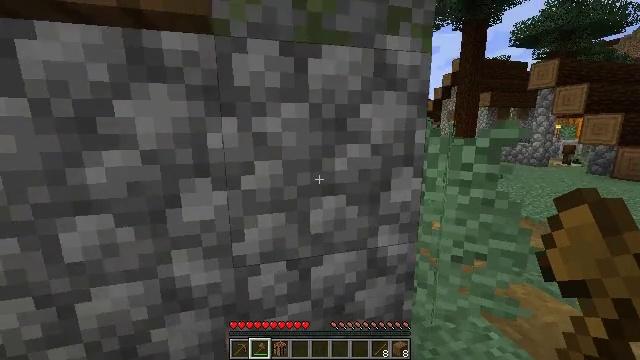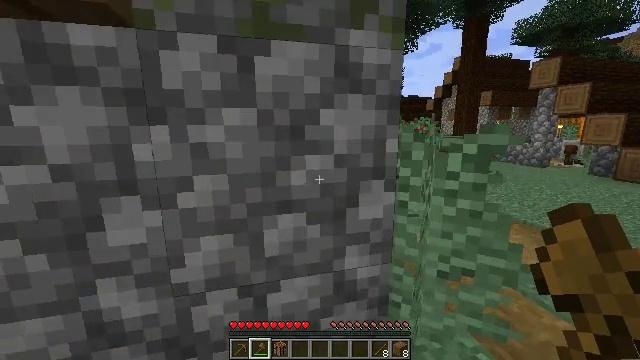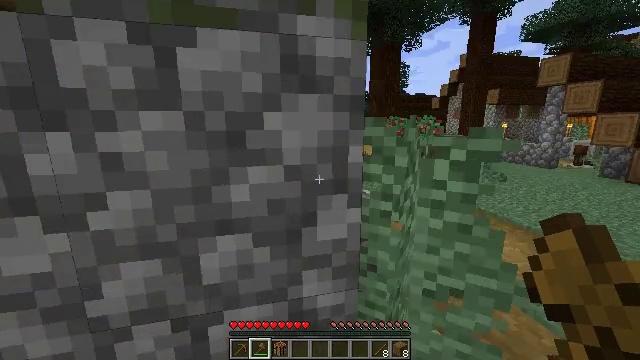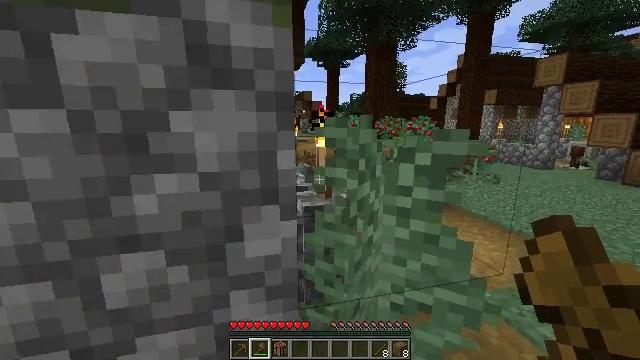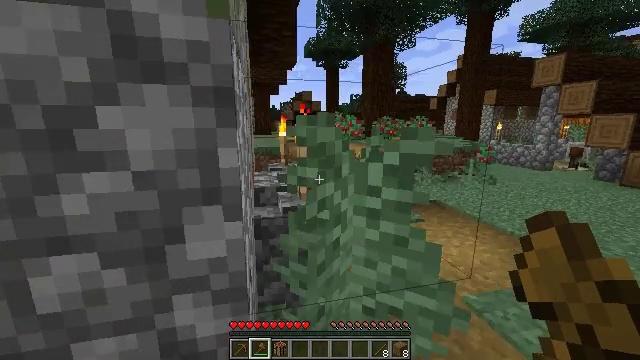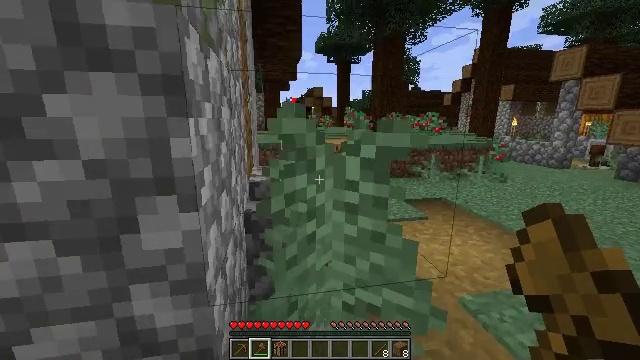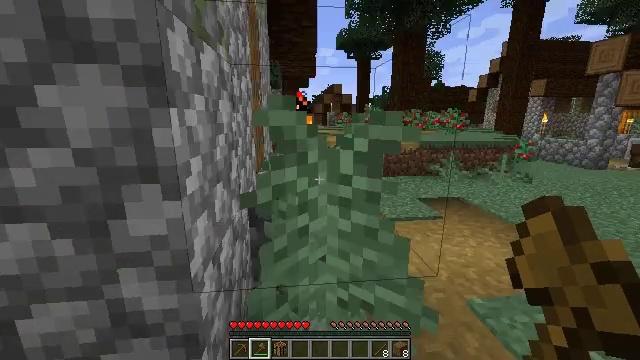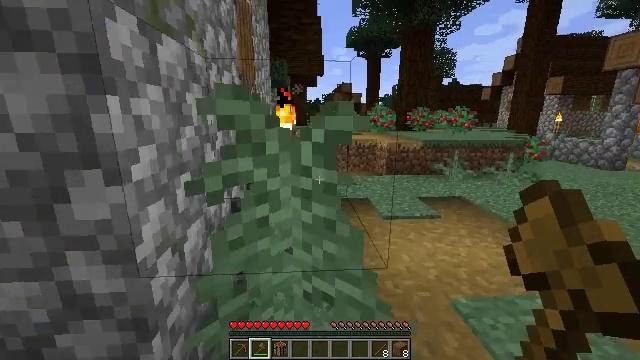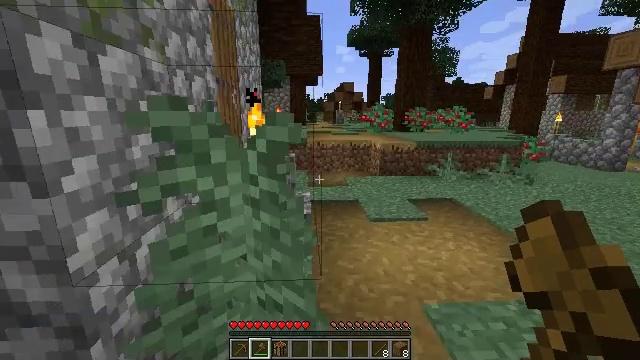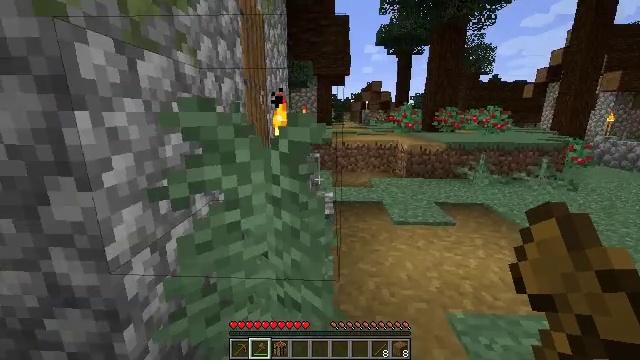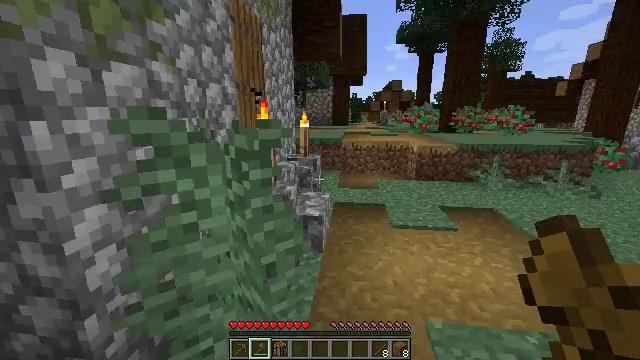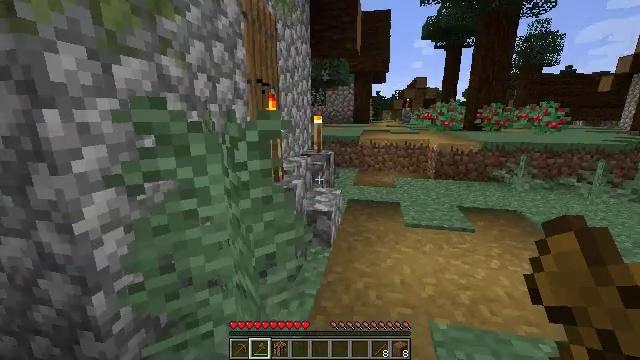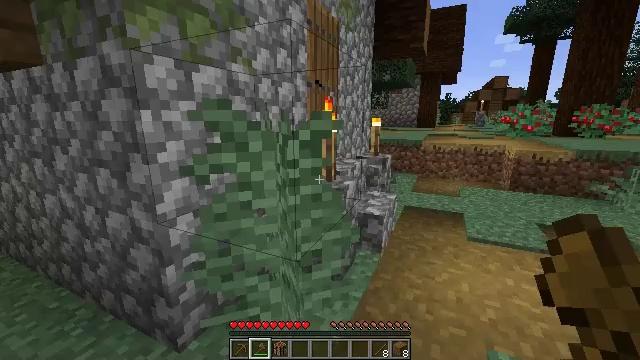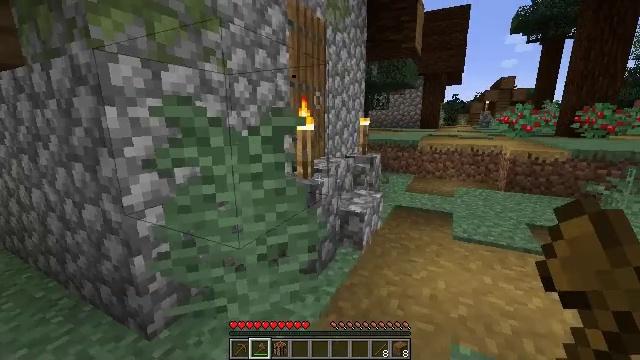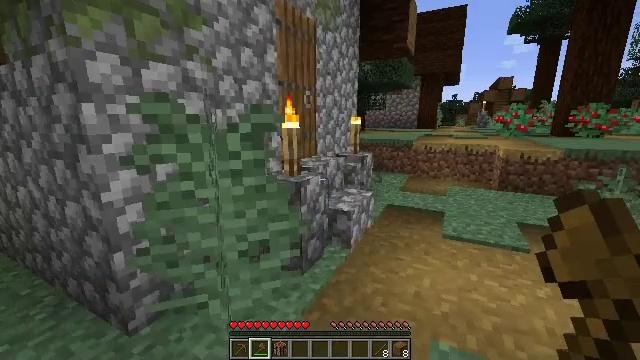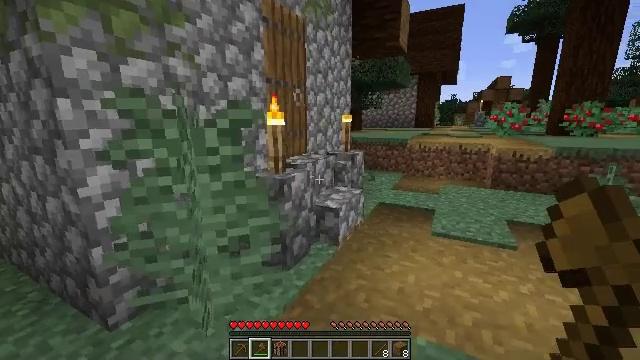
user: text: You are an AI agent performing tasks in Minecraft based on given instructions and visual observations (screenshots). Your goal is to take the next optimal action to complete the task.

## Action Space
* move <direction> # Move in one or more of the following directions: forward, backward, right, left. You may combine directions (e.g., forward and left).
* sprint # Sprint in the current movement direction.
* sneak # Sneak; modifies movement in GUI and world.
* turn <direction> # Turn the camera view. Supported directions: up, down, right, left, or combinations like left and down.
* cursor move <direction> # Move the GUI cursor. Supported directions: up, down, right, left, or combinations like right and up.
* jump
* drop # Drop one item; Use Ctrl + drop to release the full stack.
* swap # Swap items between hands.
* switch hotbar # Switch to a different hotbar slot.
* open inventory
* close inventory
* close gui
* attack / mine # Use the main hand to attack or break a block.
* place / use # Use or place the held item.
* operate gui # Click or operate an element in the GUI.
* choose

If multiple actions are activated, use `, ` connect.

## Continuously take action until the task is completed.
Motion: motion action
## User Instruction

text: Disassemble the purple bed for relocation.
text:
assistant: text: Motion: move forward and move right
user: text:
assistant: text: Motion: move forward and move right, turn left
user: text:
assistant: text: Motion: move right
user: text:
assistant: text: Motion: move right
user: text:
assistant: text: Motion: move right, turn left
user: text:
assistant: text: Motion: move right, turn left
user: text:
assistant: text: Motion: move right, turn left
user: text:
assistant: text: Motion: move right
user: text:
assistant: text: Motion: move right, turn left
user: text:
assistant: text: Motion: move right, turn left
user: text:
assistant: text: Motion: move right, turn left
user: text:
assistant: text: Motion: move right, turn left
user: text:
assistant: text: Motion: move right, turn left
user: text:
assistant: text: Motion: move right
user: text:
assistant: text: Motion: move right
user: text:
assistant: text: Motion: move right
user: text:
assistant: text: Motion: move right, turn left
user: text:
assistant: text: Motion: move right, turn left
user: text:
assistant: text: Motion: move forward and move right, turn left
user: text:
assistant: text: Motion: move forward and move right, turn left and up
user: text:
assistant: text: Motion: move forward and move right, turn left and up
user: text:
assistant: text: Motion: move forward and move right, turn left and up
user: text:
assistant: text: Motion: move forward and move right, turn left and up
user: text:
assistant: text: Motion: move forward and move right, turn left and up
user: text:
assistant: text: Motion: move forward and move right
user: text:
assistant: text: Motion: move forward and move right, turn left
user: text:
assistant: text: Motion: move forward and move right, turn left, use / place
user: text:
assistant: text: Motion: move forward and move right, use / place
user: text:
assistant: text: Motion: move forward and move right, use / place
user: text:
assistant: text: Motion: move forward and move right, turn left, use / place